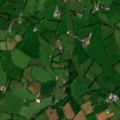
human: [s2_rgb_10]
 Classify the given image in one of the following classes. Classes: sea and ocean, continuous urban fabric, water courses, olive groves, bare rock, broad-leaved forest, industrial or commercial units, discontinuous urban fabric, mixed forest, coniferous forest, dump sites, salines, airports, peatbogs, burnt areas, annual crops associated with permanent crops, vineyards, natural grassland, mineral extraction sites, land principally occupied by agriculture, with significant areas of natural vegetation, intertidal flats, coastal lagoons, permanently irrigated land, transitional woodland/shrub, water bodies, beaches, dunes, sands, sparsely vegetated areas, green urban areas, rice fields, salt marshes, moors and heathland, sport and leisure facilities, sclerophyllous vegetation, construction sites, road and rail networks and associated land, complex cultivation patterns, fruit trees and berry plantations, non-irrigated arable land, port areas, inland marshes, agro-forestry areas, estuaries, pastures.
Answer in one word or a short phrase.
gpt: pastures